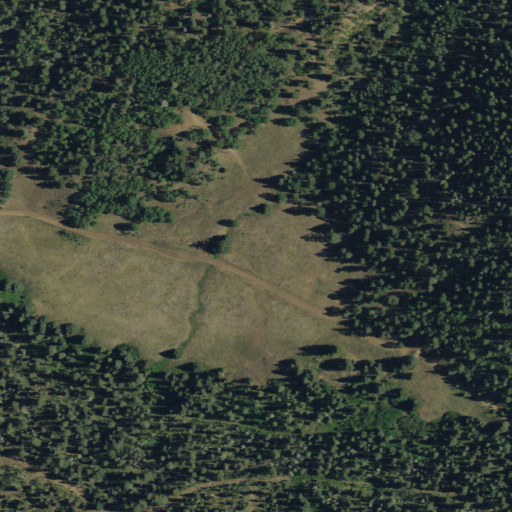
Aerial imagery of valley in New Mexico named Mexican Canyon containing evergreen forest, shrub, mixed forest, and deciduous forest